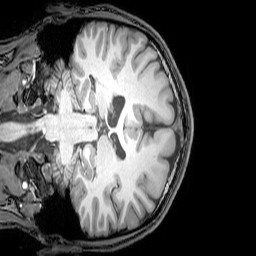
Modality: T1w
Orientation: coronal
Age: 22
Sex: male
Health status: healthy
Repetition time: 0.081 s
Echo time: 0.037 s